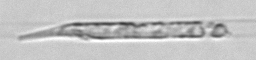
Label: Rhizosolenia